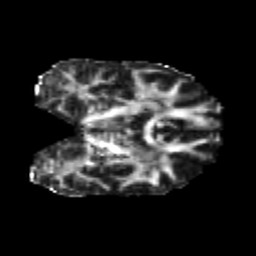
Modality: FA
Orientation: coronal
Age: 24
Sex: female
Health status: healthy
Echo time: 0.074 s